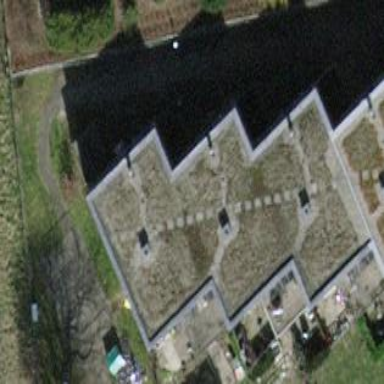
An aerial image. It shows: Flat-roofed building.